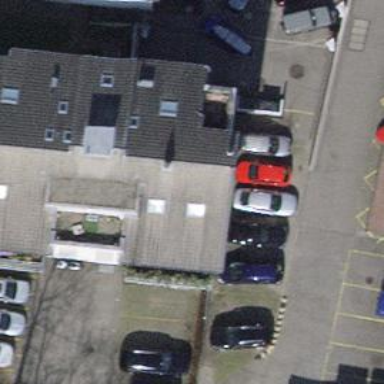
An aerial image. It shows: Shop that sells cars.